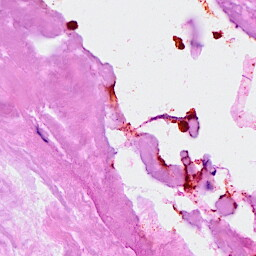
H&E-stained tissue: Breast